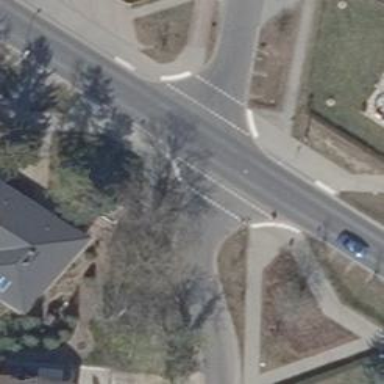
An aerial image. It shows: Road with "give way" sign.